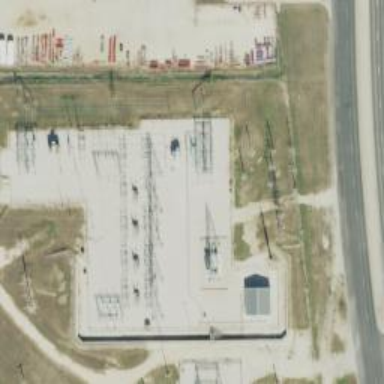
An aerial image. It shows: Switch for power supply.